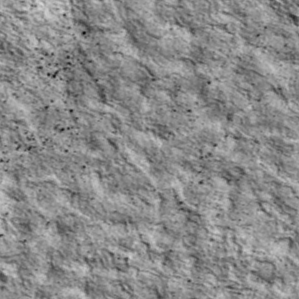
Label: non_frost